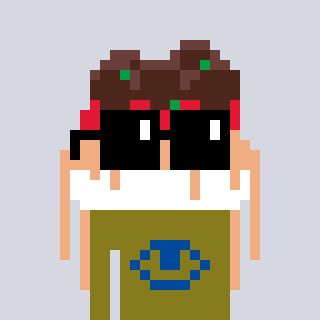
a pixel art character with square black sunglasses, a spaghetti-shaped head and a gunk-colored body on a cool background